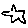
Label: star